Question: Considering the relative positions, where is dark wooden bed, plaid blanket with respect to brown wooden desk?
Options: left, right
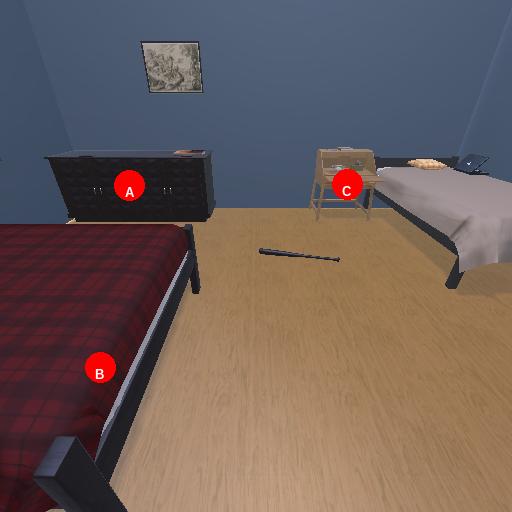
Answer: left